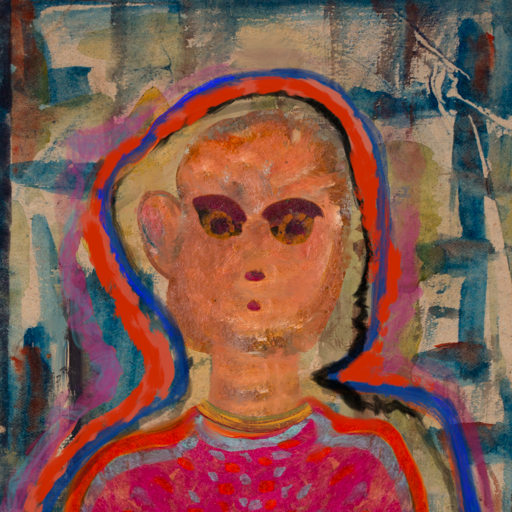
Background: Orphan, Head And Neck Front: Boggyland, Face Front: Doll, Bust: Sisters, Hair Front: Experience, Head Accessory: Blank, Second Necklace: Blank, Necklace: Mother_And_Son_Son, Baby: Blank